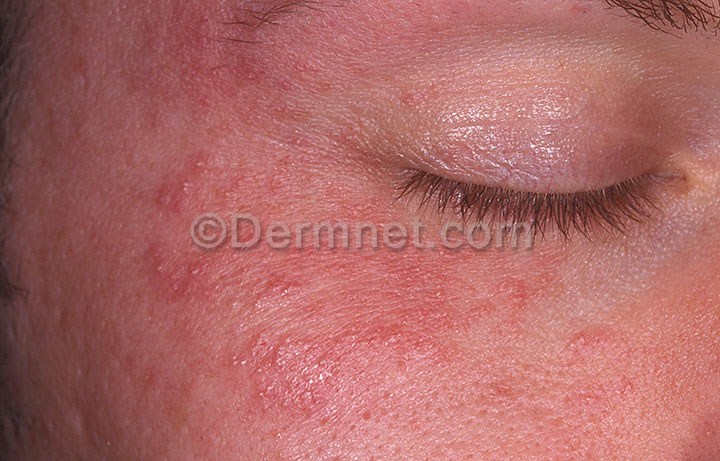
Disease: Acne and Rosacea Photos